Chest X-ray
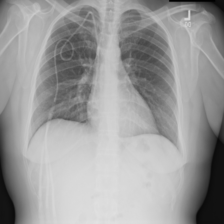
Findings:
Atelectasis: negative
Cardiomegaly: negative
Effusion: negative
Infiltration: negative
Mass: negative
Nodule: negative
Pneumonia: negative
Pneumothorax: negative
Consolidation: negative
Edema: negative
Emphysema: negative
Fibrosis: negative
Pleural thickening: negative
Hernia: negative